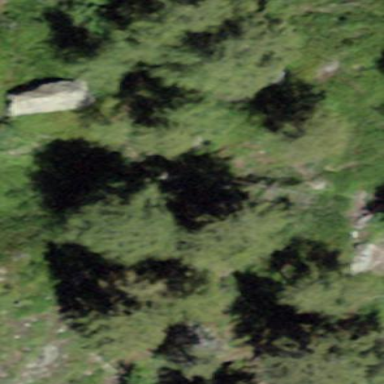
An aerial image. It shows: Forest area dominated by needle-leaved trees.